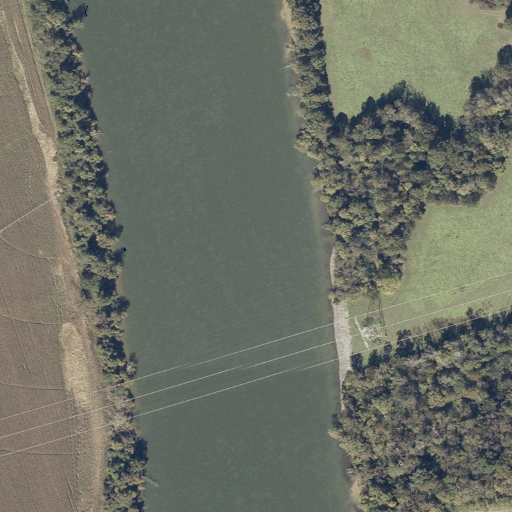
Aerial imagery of bar in Alabama named Island Bar containing open water, pasture, woody wetlands, cultivated crops, deciduous forest, mixed forest, and herbaceous wetlands